Question: My Visual Studio SSIS is missing the "Script Task" tool. There is only "Script Component" tool.

I tried to search google for this problem but there wasn't anyone who had encountered the same problem as me. I tried to go to the Extension Download tab but I can't find it either.
There is no guide on the internet about how to install Script Task so I think it should be installed by default.
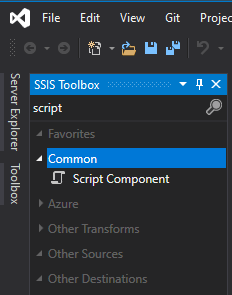
Answer: The SSIS Toolbox is context sensitive. The given screenshot reflects the contents available for a Data Flow "Task". If you click the Control Flow at the top of the package, it will change back to the Control Flow which is where you can access the Script Task.
If you see Task, then you're in the Control Flow design environment. If you see Component, then you're in a the Data Flow design environment.
Control Flow toolbox
<URL>
Data Flow toolbox
<URL>